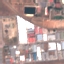
Land use / land cover: Industrial